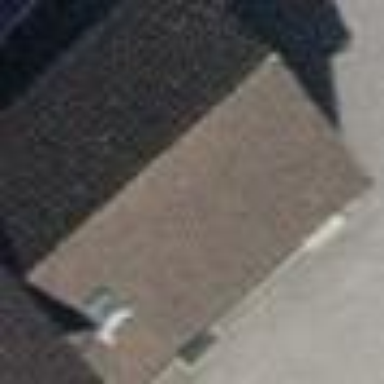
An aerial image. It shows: Garage building.